Question:
See the demo link here<URL>
'''
$(function () {
$('#container').highcharts({
<some codes>
plotOptions: {
column: {
stacking: 'normal',
dataLabels: {
enabled: true,
color: (Highcharts.theme && Highcharts.theme.dataLabelsColor) || 'white'
}
}
},
series: [{
name: 'John',
data: [5, 3, 4, 7, 2]
}, {
name: 'Jane',
data: [2, 2, 3, 2, 1]
}, {
name: 'Joe',
data: [3, 4, 4, 2, 5]
},{
name: 'indicator',
data: [5],
type: 'scatter',
marker:{
//here you can have your url
symbol: 'circle',
}
}]
});
});
'''
I am trying to align the scatter plots which currently center aligned respective to the column chart. I want those to be right aligned respective to the column chart
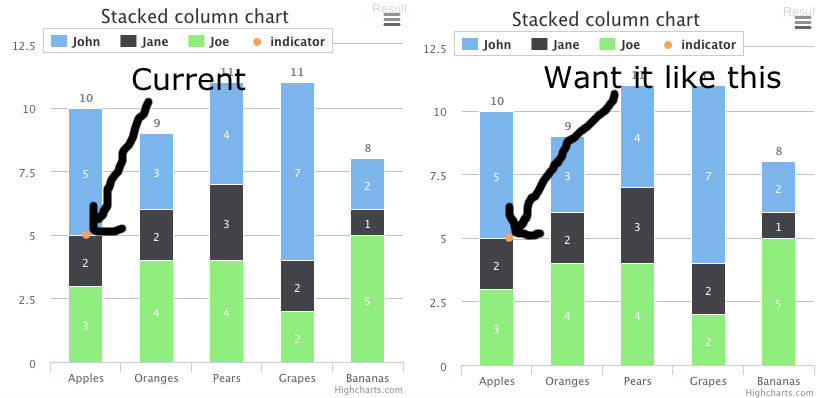
Answer: You can use a <URL> parameter with number value.